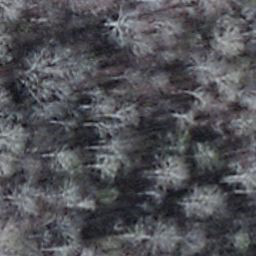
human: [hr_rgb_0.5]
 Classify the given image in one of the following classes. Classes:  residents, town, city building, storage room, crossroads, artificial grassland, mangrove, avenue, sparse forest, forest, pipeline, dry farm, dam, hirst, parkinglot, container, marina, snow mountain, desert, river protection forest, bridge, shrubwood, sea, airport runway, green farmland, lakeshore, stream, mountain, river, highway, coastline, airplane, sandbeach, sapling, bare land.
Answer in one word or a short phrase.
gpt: shrubwood